Field crop: maize
Growth stage: 2
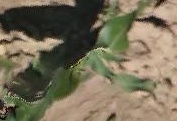
Species: maize